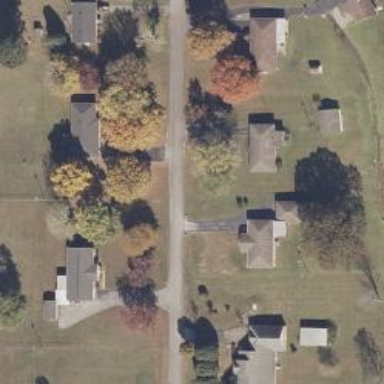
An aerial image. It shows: Driveway leading to service road.